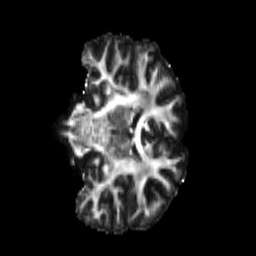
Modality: FA
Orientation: coronal
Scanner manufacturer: siemens
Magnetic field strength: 3 T
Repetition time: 4 s
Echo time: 0.0594 s